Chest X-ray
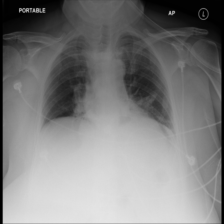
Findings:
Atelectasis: positive
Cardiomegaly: negative
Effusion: negative
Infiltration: positive
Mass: negative
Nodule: negative
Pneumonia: negative
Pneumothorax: negative
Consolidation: negative
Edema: negative
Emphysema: negative
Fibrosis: negative
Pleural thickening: negative
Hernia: negative